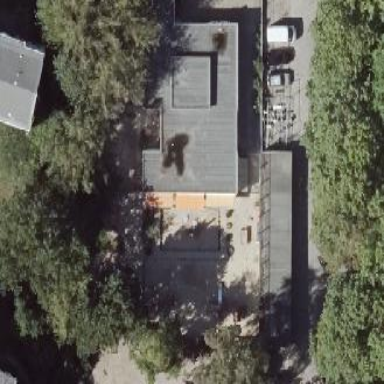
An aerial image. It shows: Kindergarten building.